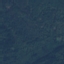
Label: Forest